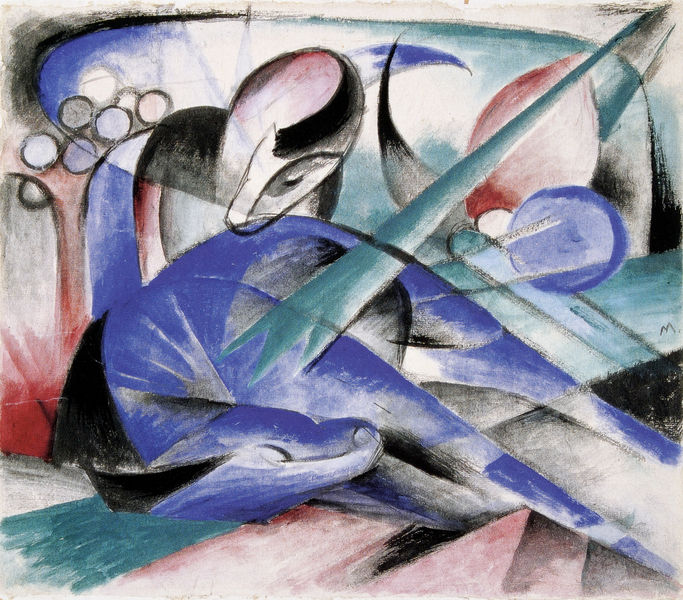
Titel: Träumendes Pferd
Künstler: Franz Marc
Standort: New York (New York)
Institution: Solomon R. Guggenheim Museum
Schlagwörter: baum, blau, blätter, kopf, schlaf, weiß, dreieck, grün, komposition, kubismus, landschaft, hell, kreide, licht, ohr, schwarz, türkis, blick, hund, obst, rot, tier, tiere, ball, expressionismus, malerei, muster, augen, falten, spitze, stehen, tod, tot, hals, horn, baumstamm, stamm, boden, auge, stehend, paar, pflanze, rosa, wald, kreis, pferd, pferde, reiter, rund, früchte, beine, mähne, äpfel, papier, liegen, schlafen, zwei, moderne, abstrakt, fläche, flächen, formen, linien, signiert, ölgemälde, lanze, spitz, bauch, liegend, lider, abstrahiert, oben, unten, eckig, strahlen, strahl, kreise, kugel, kugeln, kunst, jagd, franz, kitz, reh, eck, sturz, hörner, stange, ochse, dreiecke, geometrie, blauer reiter, verrückt, pfeile, moderne kunst, bleu, franz marc, marc, fohlen, kantig, blaues pferd, bleuer reiter, ligend, petrol, cola, dino, abstrakte kunst, bine, m